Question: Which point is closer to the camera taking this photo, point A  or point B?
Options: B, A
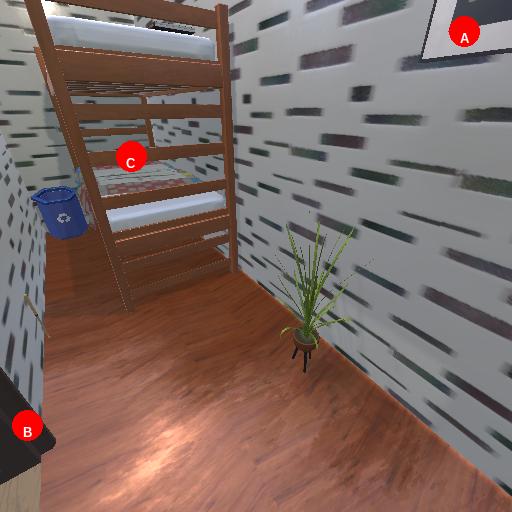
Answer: B